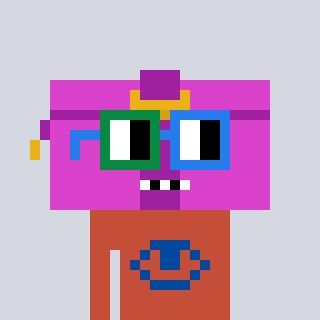
a pixel art character with square green and blue glasses, a clutch-shaped head and a rust-colored body on a cool background